九年级 · 立体几何学
如图, 将小立方块(1) 从6个大小相同的小立方块所搭的几何体中移走后, 所得几何体 ( )

正面
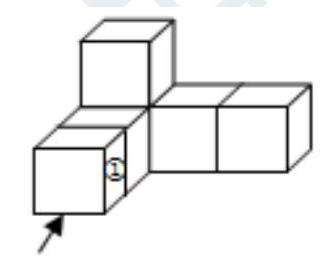
A. 主视图改变, 左视图改变
B. 俯视图不变, 左视图改变
C. 俯视图改变, 左视图改变
D. 主视图不变, 左视图不变
答案: C
解析: 【分析】

此题主要考查了简单组合体的三视图, 根据立体图形得出其三视图是解题关键, 注意三种视图的观察角度. 根据三视图观察的角度得出新几何体的三视图与原几何体的三视图相比, 主视图没有发生改变，左视图和俯视图都发生了变化.

【解答】

解：观察图形可知, 将小立方块(1)从6个大小相同的小立方块所搭的几何体中移走后, 所得几何体主视图不变, 左视图和俯视图都改变.

故选 $C$.